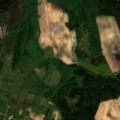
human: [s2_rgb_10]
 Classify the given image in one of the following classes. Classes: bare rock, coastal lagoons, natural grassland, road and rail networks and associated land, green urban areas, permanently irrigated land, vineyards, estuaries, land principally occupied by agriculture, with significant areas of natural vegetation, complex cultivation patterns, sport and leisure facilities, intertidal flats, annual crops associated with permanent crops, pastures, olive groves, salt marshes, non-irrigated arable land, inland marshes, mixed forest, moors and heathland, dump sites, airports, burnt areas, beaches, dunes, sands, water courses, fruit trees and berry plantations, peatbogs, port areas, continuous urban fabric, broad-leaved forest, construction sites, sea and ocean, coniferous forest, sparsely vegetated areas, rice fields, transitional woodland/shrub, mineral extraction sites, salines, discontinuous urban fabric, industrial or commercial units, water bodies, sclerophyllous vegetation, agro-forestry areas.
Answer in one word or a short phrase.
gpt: discontinuous urban fabric, non-irrigated arable land, complex cultivation patterns, mixed forest, transitional woodland/shrub, water bodies